Interaction volume radius: 10 \u00c5
Interaction volume height: 30 \u00c5
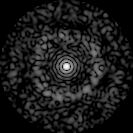
Disorder parameter: 0.8358